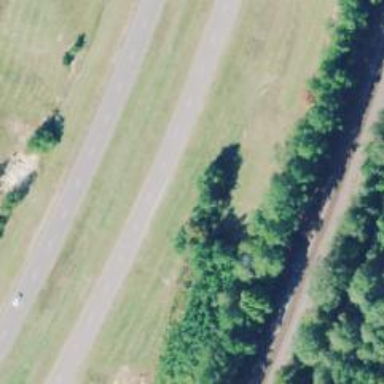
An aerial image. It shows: Abandoned road.